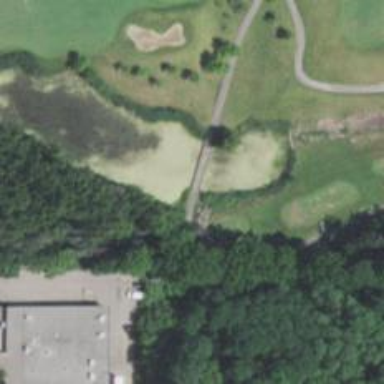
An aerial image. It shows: Service road on bridge designed for golf cartpath.